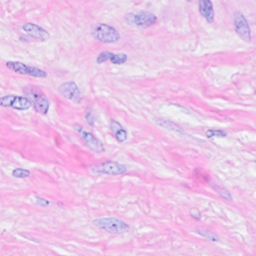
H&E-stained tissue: Breast